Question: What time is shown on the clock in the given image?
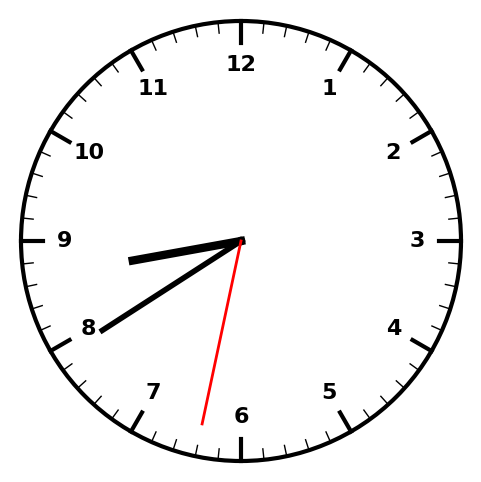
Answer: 08:39:32